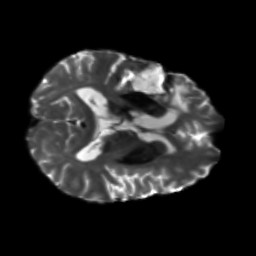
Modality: T2w
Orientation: axial
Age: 61
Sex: male
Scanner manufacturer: siemens
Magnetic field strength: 3 T
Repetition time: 5.47 s
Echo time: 0.0854 s